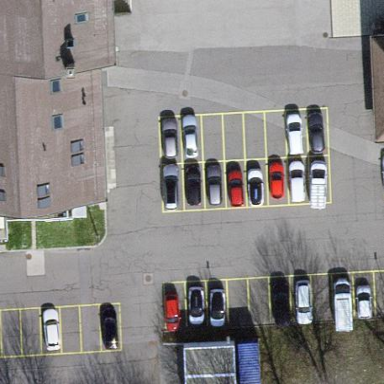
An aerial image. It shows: Parking area with asphalt surface.